【题型】解答题　【知识点】立体几何　【难度】easy
如图, 在四棱锥 \(P-ABCD\) 中, \(AD \parallel BC\), \(AD \perp DC\), \(BC = CD = \frac{1}{2}AD = 1\), \(E\) 为棱 \(AD\) 的中点, \(PA \perp\) 平面 \(ABCD\).

\vspace{5pt}
(1) 求证: \(AB \parallel\) 平面 \(PCE\);

\vspace{5pt}
(2) 求证: 平面 \(PAB \perp\) 平面 \(PBD\).

\vspace{5pt}
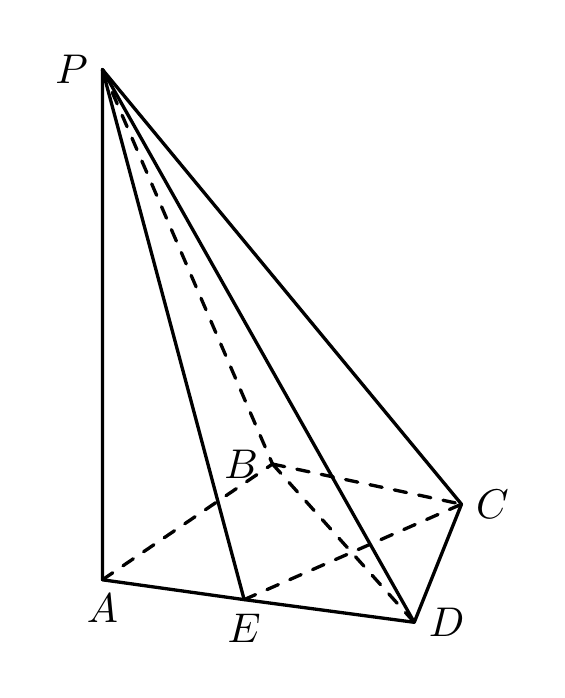
【解答】
【详解】

(1) \(\because BC = CD = \frac{1}{2}AD = 1\), 且 \(E\) 为棱 \(AD\) 的中点, \(\therefore BC = AE\),

又 \(\because AD \parallel BC\), \(\therefore\) 四边形 \(AECB\) 为平行四边形, \(\therefore AB \parallel CE\),

又 \(\because CE \subset\) 平面 \(PCE\), \(AB \not\subset\) 平面 \(PCE\),

\(\therefore AB \parallel\) 平面 \(PCE\).

\vspace{5pt}
(2)

\(\because PA \perp\) 平面 \(ABCD\), \(BD \subset\) 平面 \(ABCD\), \(\therefore PA \perp BD\).

连接 \(BE\), 由题意 \(AD \parallel BC\), \(E\) 为棱 \(AD\) 的中点, \(BC = \frac{1}{2}AD = 1\),

知 \(BC \parallel DE\), 且 \(BC = DE\), 则四边形 \(BCDE\) 为平行四边形,

\(\because AD \perp DC\), \(\therefore DE \perp CD\), 又 \(BC = CD = 1\),

所以平行四边形 \(BCDE\) 为正方形, \(\therefore BD \perp EC\),

又 \(AB \parallel EC\), \(\therefore BD \perp AB\), 又 \(PA \cap AB = A\), \(PA, AB \subset\) 平面 \(PAB\),

\(\therefore BD \perp\) 平面 \(PAB\), 又 \(BD \subset\) 平面 \(PBD\), 所以平面 \(PAB \perp\) 平面 \(PBD\).

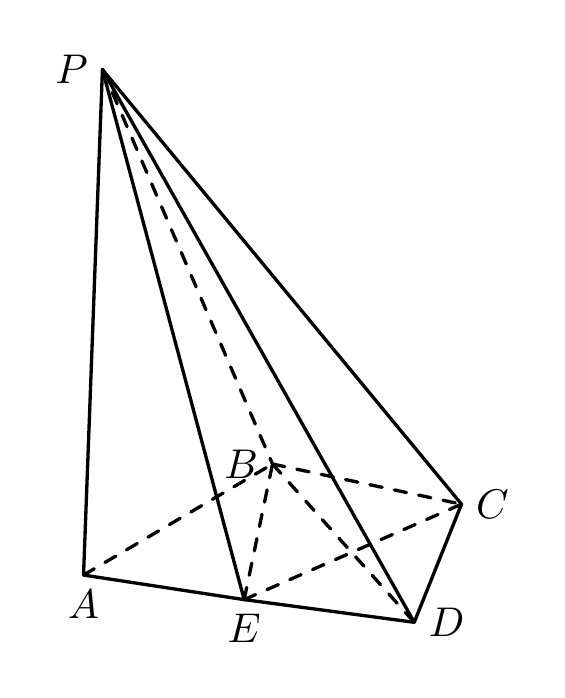